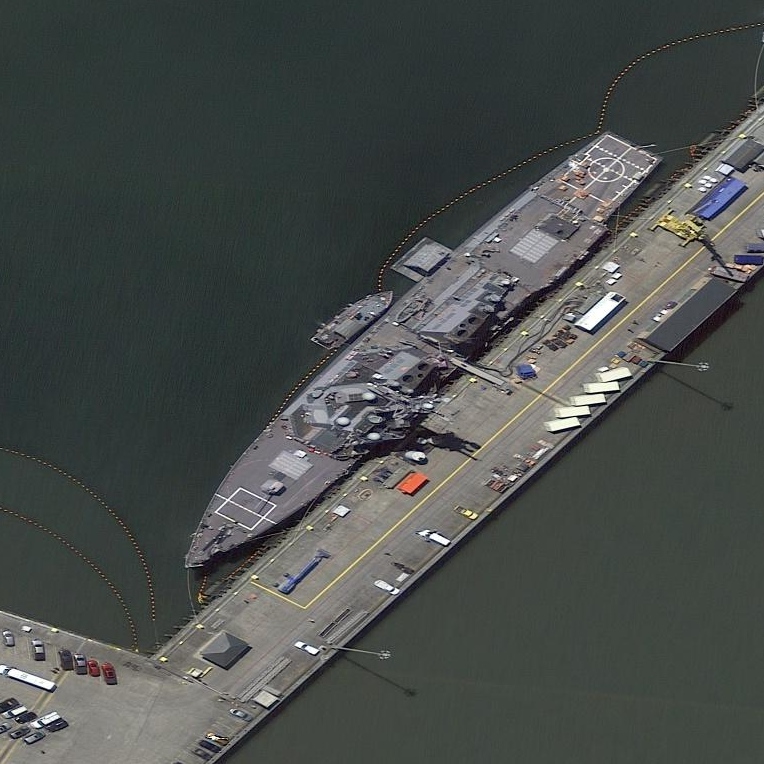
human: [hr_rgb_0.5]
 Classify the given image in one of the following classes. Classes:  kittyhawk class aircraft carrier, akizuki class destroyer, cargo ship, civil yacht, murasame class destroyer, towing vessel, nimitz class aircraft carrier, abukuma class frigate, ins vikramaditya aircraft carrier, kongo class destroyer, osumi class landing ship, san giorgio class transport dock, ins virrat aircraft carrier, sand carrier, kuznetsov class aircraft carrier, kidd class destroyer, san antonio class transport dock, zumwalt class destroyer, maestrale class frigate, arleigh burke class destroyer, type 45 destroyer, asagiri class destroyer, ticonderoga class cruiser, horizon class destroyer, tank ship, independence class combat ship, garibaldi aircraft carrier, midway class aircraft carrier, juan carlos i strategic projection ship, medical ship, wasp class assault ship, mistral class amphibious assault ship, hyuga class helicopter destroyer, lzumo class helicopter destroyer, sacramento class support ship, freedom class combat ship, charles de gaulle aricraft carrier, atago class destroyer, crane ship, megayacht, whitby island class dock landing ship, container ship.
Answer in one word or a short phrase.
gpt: Arleigh Burke class destroyer